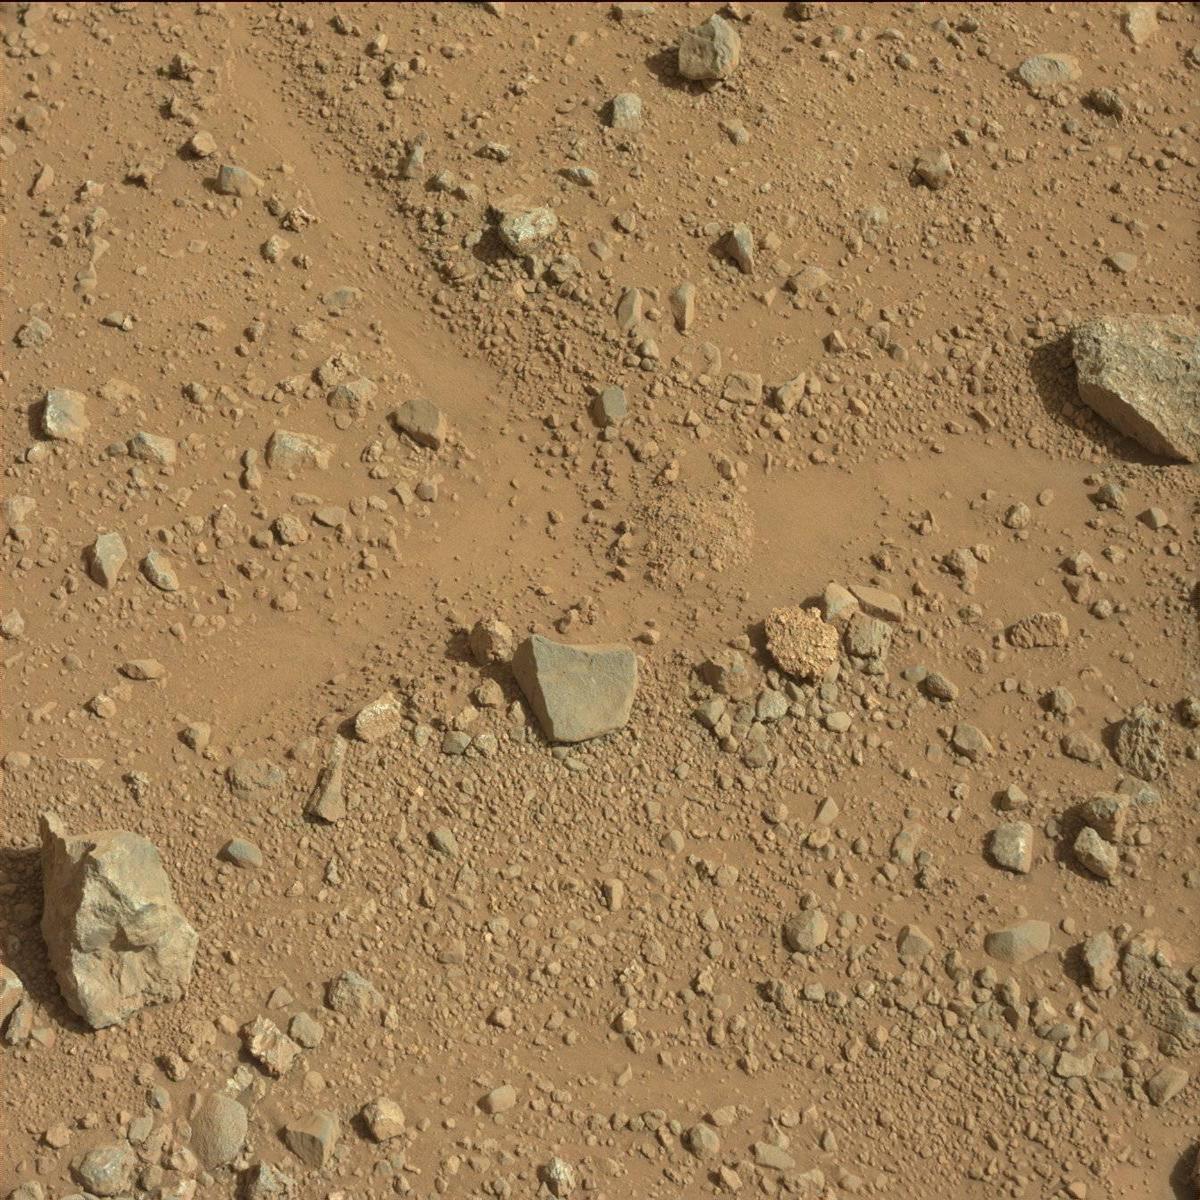
Terrain classes present: Bedrock, Rock, Sand / Soil